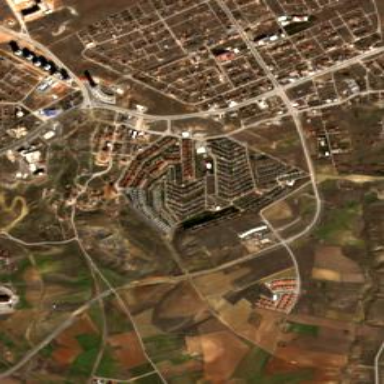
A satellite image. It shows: Gated residential area.